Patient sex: M
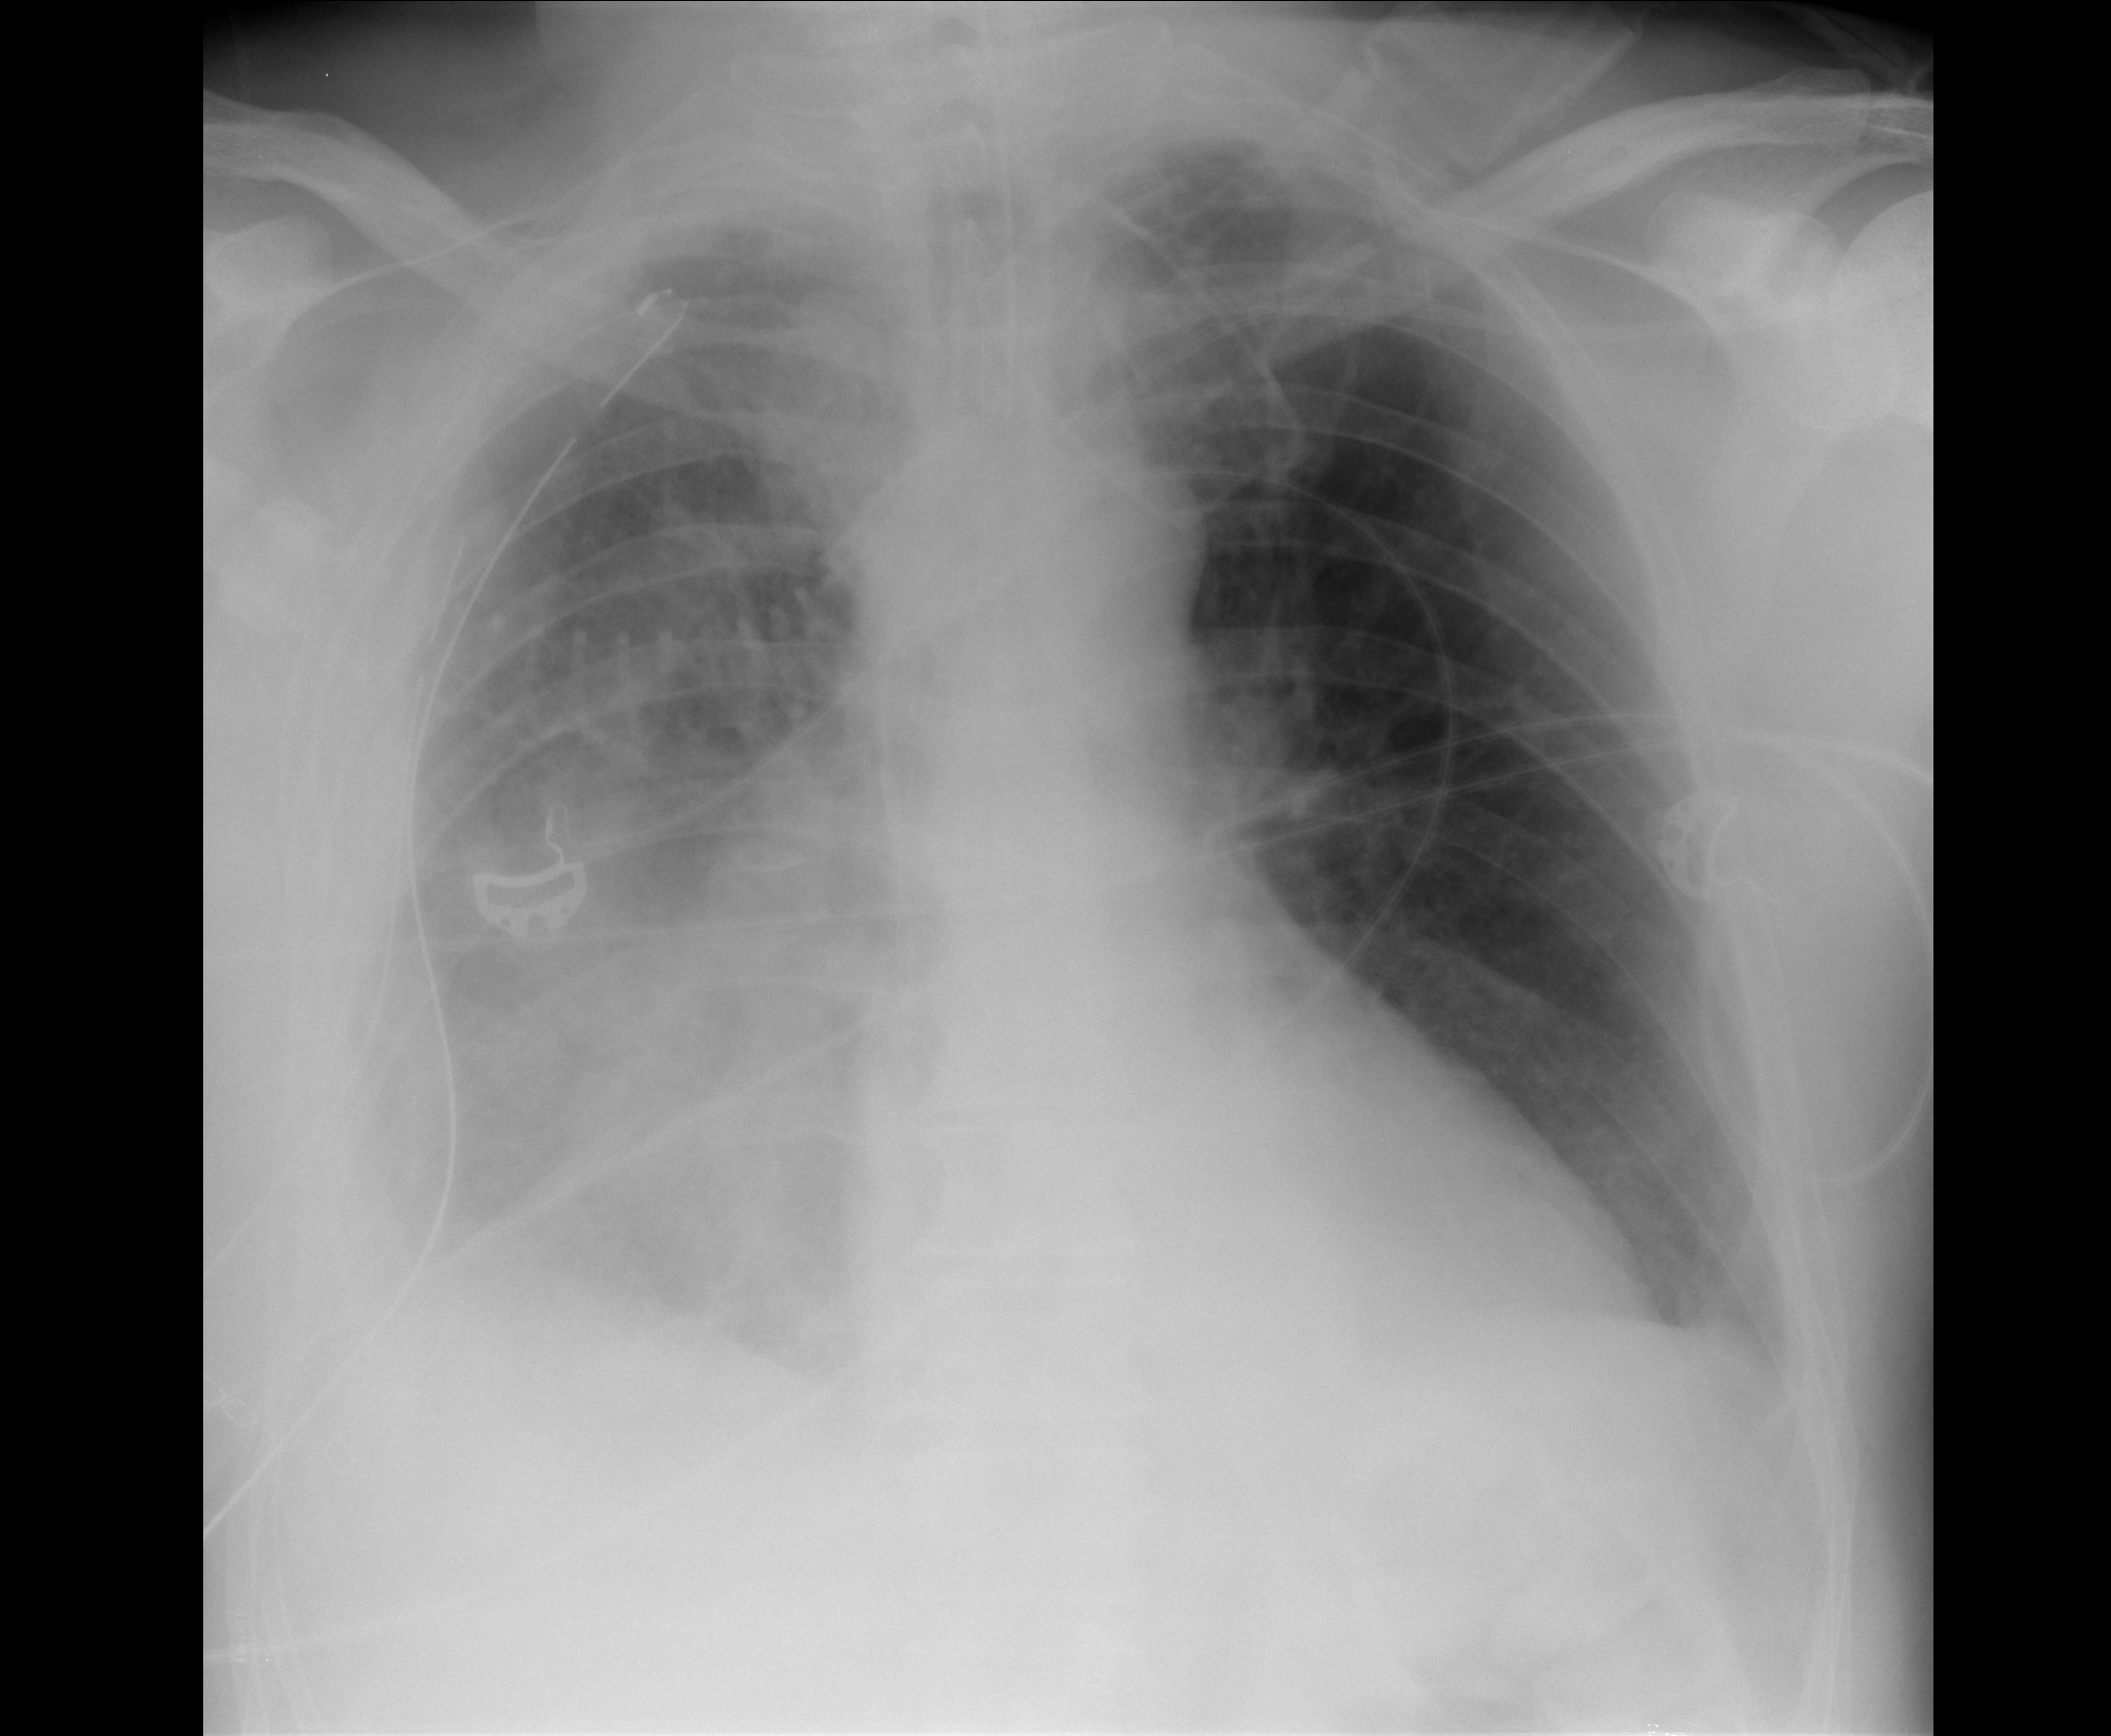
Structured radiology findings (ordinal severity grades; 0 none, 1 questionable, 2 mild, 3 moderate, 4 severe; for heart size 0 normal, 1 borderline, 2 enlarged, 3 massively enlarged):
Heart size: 0
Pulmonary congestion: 0
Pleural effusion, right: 2
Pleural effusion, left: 2
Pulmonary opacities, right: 0
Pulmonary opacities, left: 0
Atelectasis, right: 2
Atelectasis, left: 0